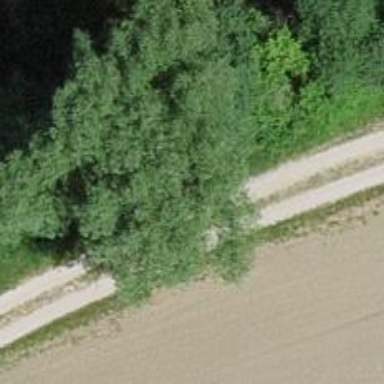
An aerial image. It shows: Unpaved track with grade2 track type.